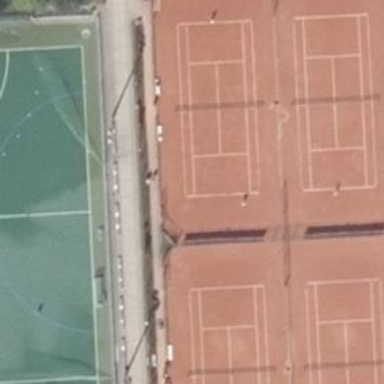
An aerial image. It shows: Tennis court on pitch designated for leisure land.